Aerial crown-view tile of a tropical tree (Barro Colorado Island, Panama), acquired 20250915:
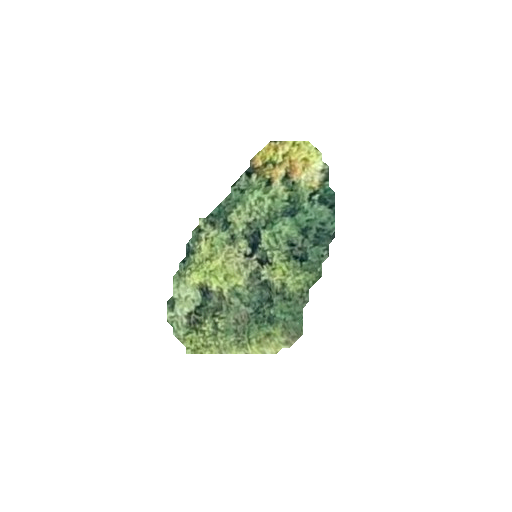
Species: Calophyllum longifolium
GBIF accepted scientific name: Calophyllum longifolium
Crown area: 35.651 m²